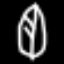
Label: leaf